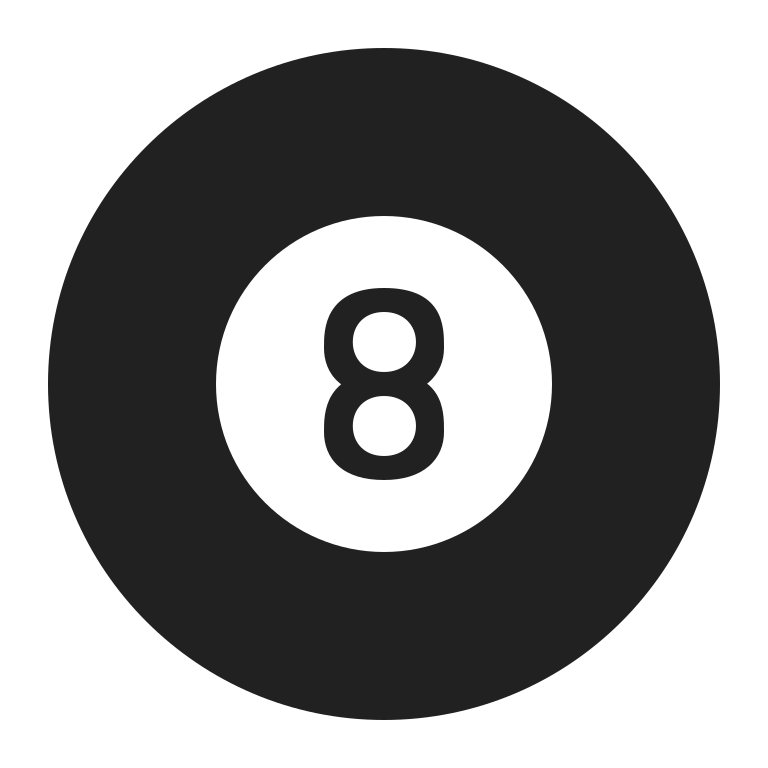
pool 8 ball high contrast